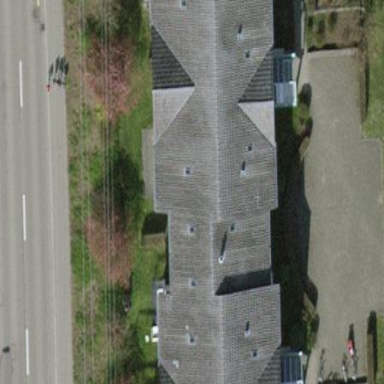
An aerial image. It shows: Gabled roof apartments building.